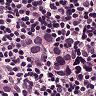
Metastatic tissue present: yes